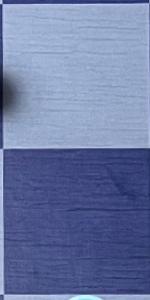
Label: Empty